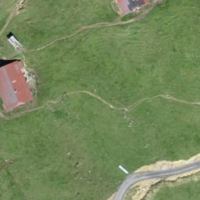
EUNIS habitat code: 23
Species observed at this site:
Parnassia palustris
Rumex alpinus